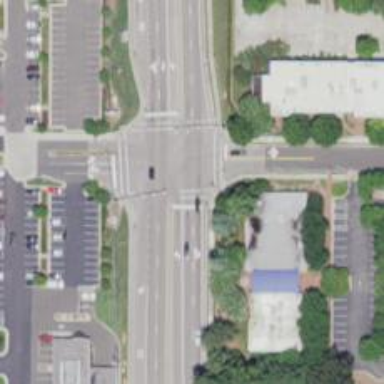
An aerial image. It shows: Controlled road crossing.